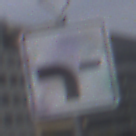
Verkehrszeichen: VerlaufVorfahrtsstrasse6
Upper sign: Vorfahrtsstrasse
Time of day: Midday
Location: Outdoor (Urban)
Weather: Overcast
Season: NotSpecified
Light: Natural